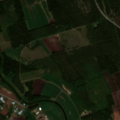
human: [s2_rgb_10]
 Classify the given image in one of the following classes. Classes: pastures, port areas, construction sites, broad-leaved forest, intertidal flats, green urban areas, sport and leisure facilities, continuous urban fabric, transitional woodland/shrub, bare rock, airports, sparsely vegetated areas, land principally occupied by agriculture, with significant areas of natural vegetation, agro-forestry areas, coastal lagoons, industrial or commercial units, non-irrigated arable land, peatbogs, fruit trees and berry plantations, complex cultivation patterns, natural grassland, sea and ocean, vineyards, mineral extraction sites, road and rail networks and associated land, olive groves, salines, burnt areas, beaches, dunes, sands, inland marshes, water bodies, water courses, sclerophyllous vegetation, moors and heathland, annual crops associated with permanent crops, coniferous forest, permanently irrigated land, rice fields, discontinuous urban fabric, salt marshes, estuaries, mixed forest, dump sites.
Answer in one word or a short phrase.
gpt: non-irrigated arable land, land principally occupied by agriculture, with significant areas of natural vegetation, coniferous forest